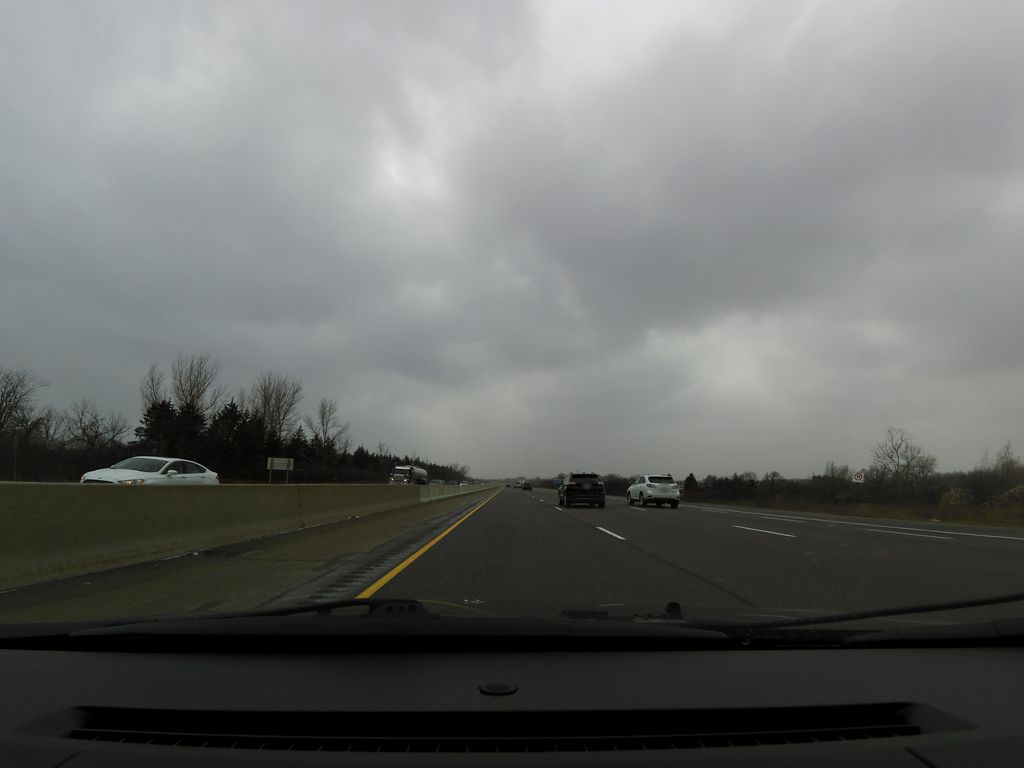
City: kitchener-waterloo